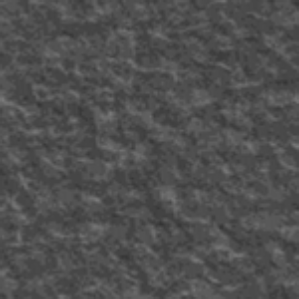
Label: frost